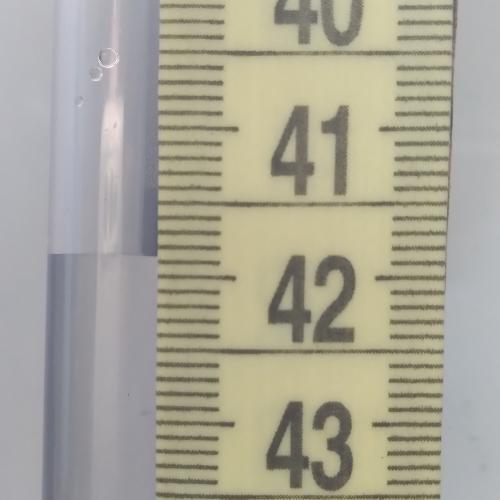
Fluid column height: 41.9 cm